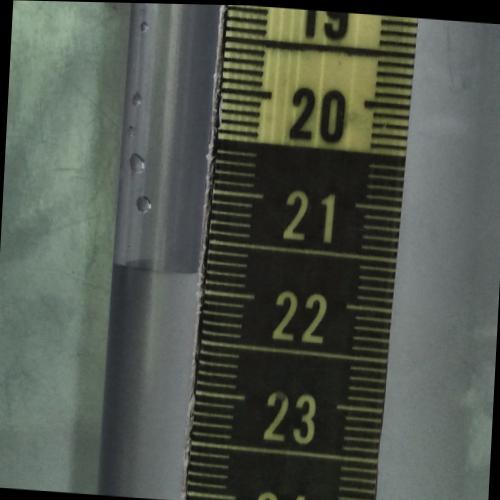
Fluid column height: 21.8 cm